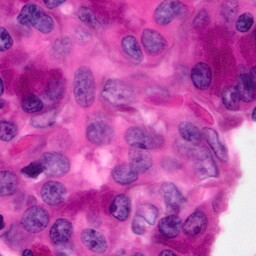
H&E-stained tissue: Pancreatic